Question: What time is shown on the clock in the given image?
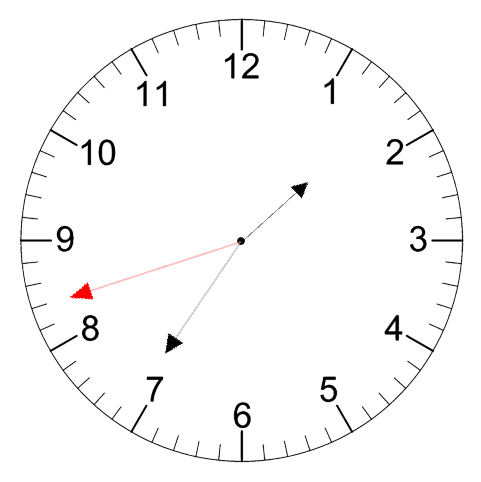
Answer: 01:35:42